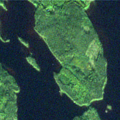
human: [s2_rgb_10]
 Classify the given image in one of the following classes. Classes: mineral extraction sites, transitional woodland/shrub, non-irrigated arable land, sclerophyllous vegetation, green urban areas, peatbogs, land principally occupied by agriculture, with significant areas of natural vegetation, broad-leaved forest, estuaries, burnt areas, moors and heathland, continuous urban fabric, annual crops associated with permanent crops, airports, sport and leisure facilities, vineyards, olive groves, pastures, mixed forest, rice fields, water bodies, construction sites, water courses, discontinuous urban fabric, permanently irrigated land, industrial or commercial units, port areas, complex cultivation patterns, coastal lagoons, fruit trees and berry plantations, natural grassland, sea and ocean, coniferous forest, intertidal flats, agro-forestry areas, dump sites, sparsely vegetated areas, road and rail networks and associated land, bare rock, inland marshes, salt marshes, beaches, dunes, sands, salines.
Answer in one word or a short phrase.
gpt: coniferous forest, mixed forest, water bodies